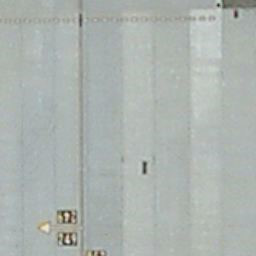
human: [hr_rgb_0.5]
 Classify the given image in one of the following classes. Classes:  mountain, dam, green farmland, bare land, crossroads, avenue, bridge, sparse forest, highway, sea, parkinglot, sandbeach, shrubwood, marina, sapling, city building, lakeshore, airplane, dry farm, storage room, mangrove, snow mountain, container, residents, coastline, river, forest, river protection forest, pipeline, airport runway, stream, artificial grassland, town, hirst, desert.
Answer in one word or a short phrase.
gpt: airport runway